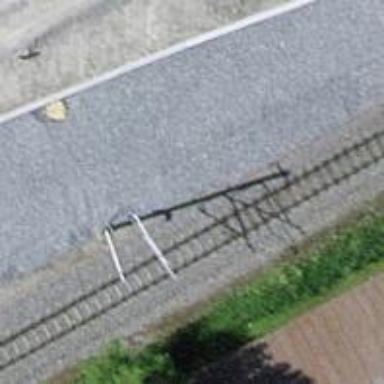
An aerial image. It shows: Narrow-gauge railway track with electrified contact line. The railway has one track.